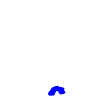
Particle: electron